Brain MRI, t1w sequence, axial 2D slice.
Patient: age 3, sex F, weight 95 kg, height 1.95 m
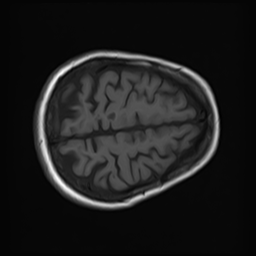